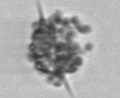
Label: Dictyocha